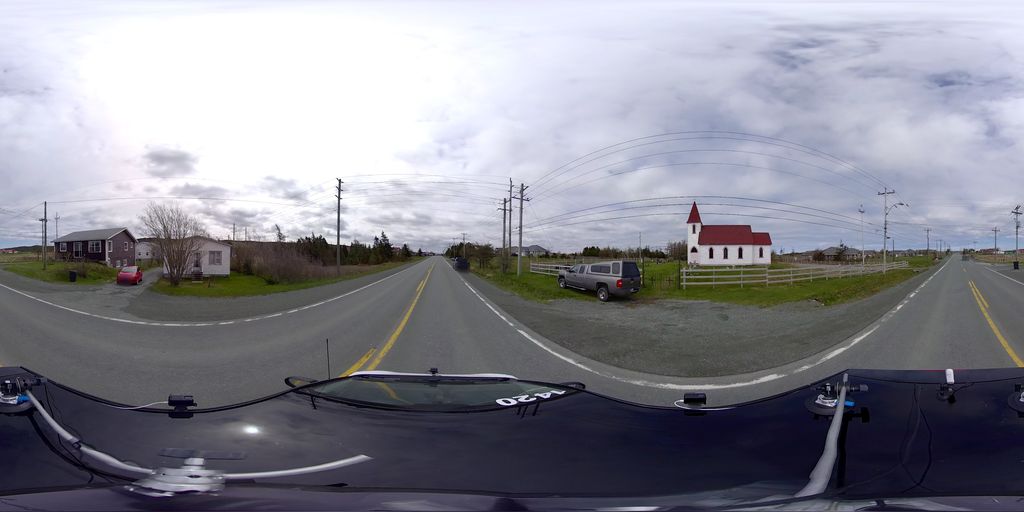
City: st_johns